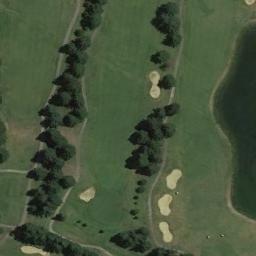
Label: golf_course